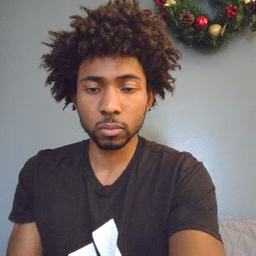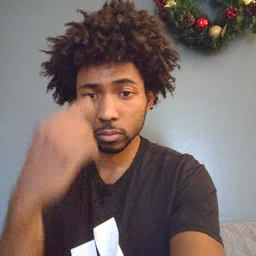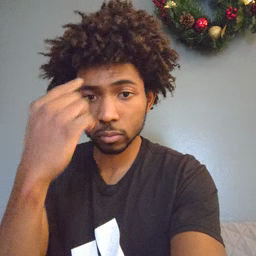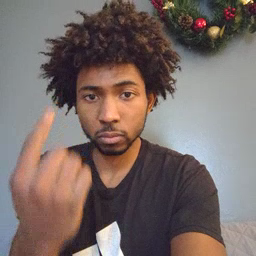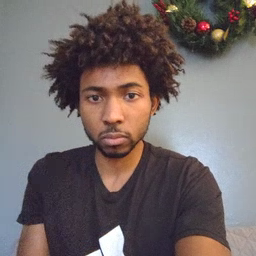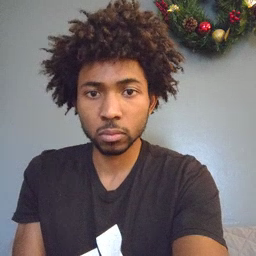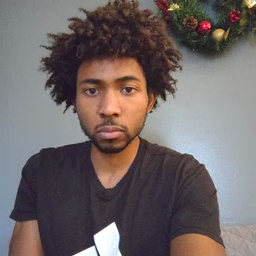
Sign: penny